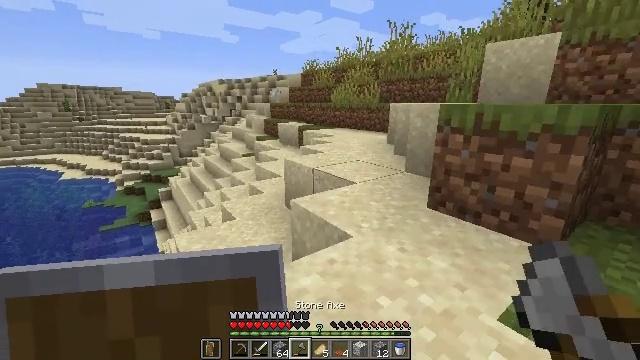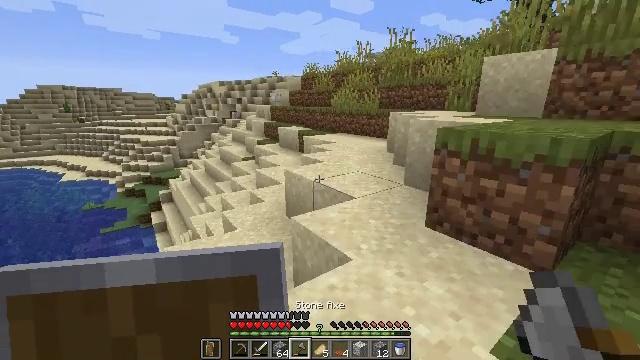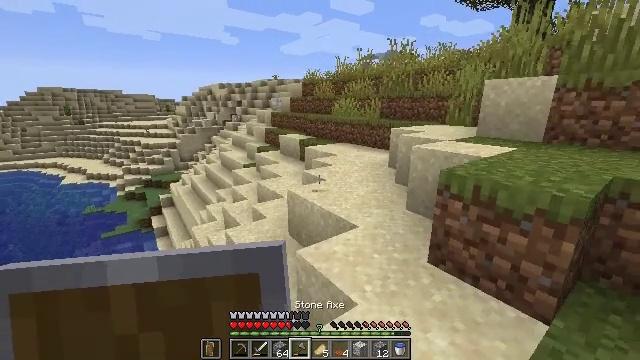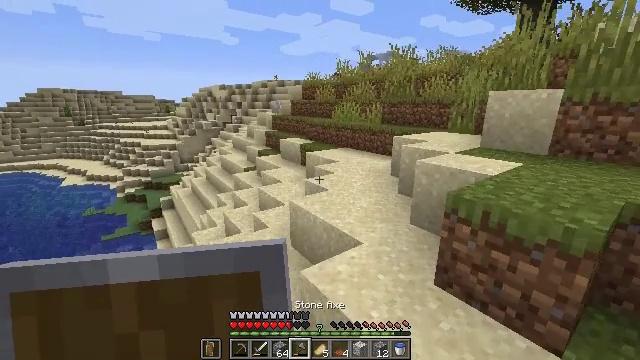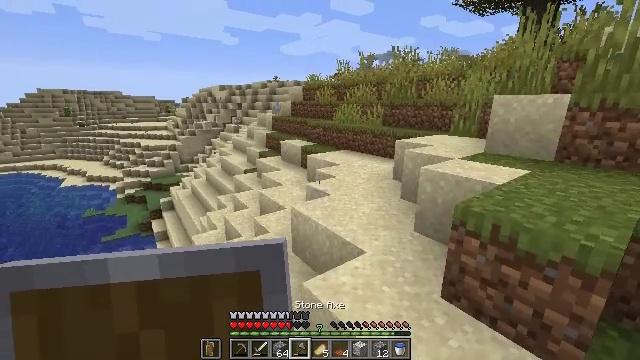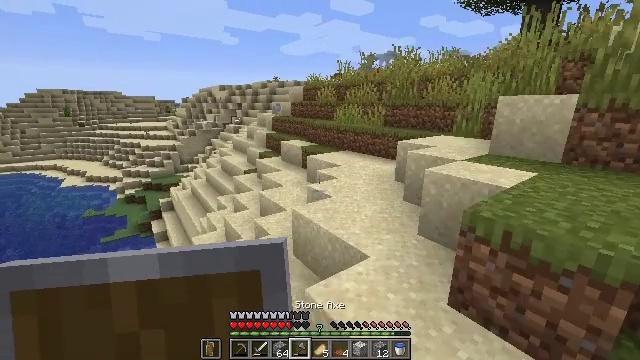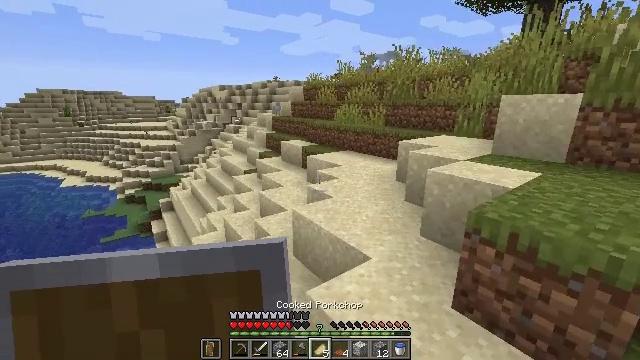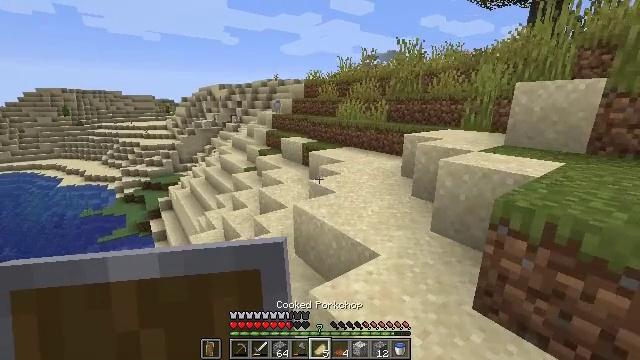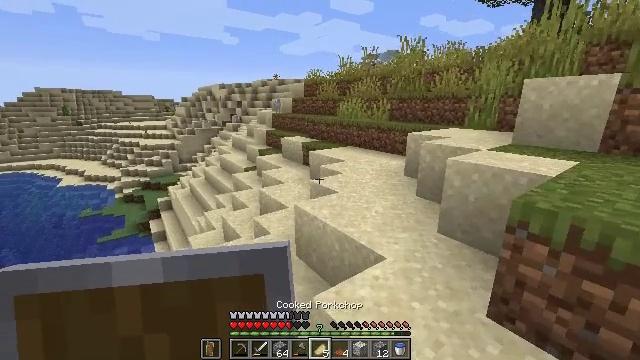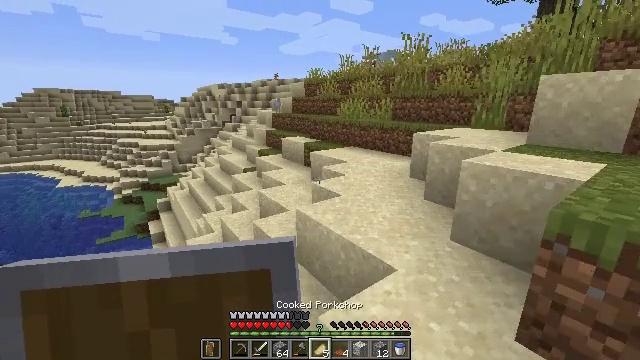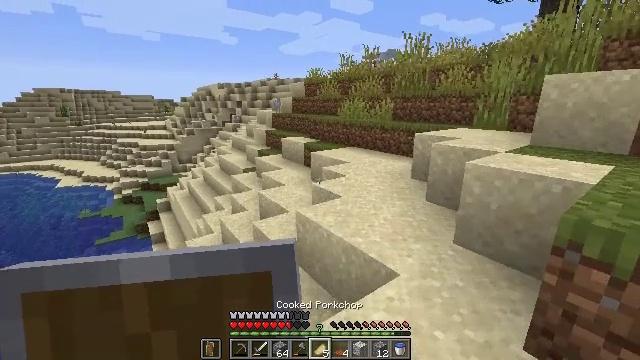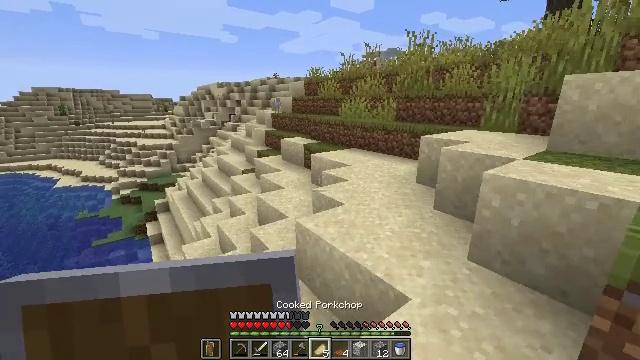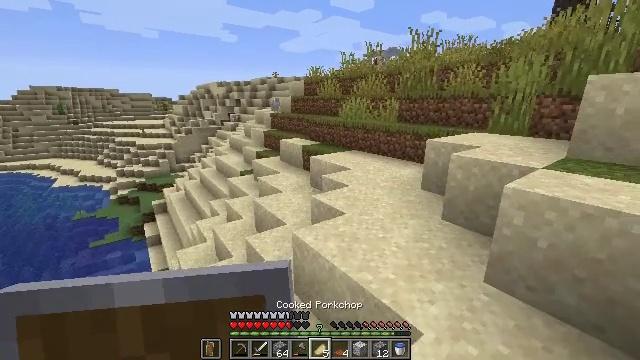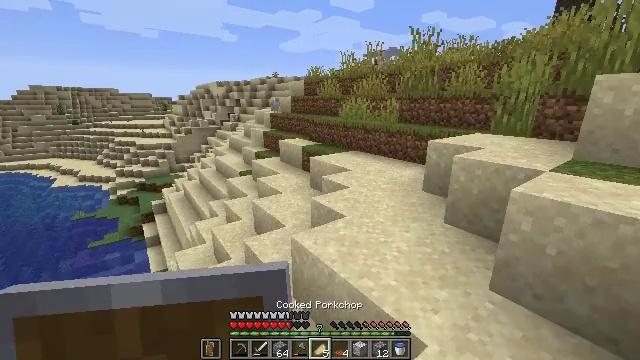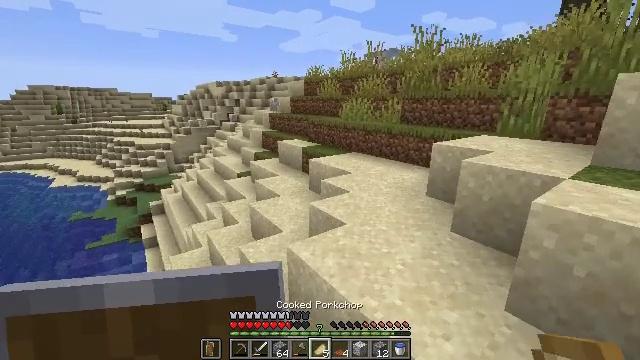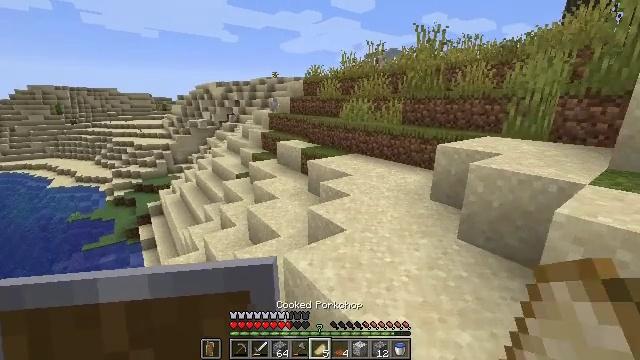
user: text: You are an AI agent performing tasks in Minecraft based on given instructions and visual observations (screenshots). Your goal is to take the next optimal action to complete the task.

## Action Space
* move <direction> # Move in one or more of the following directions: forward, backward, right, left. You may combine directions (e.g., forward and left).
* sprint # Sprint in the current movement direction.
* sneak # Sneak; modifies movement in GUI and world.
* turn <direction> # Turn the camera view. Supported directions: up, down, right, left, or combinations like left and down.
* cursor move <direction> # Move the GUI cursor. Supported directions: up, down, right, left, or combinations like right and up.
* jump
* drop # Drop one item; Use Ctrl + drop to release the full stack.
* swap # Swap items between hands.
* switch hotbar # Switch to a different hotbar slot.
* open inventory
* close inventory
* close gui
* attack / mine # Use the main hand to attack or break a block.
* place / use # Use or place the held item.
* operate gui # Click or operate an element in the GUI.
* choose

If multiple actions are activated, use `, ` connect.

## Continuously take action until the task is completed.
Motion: motion action
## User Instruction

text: Hunt animals.
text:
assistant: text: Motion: move forward, jump
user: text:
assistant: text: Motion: move forward, jump
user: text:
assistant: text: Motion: move forward, jump
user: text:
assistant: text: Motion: move forward
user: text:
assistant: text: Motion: move forward
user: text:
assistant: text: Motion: move forward
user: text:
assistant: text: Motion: move forward
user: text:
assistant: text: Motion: move forward
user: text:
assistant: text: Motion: move forward
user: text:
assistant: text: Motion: move forward
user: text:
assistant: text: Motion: move forward
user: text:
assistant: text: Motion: move forward
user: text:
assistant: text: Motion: move forward
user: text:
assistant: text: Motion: move forward
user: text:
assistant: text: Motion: move forward
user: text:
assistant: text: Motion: move forward, switch to hotbar 2
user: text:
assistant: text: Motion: move forward, switch to hotbar 2
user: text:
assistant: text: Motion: move forward, switch to hotbar 2
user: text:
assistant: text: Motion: move forward, switch to hotbar 2
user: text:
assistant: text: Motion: move forward
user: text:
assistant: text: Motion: move forward
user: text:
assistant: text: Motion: move forward
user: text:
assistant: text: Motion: move forward
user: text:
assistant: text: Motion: move forward
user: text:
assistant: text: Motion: move forward
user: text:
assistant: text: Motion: move forward
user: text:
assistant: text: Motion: move forward
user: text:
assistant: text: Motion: move forward
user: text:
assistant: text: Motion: move forward
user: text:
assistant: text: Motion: move forward